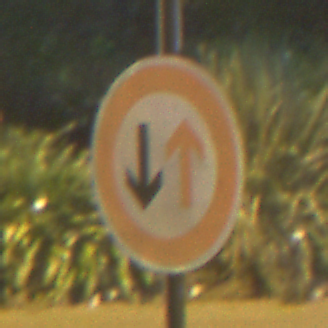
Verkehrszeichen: VorrangDesGegenverkehrs
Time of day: Night
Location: Outdoor (Suburban)
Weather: PartlyCloudy
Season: NotSpecified
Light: Artificial